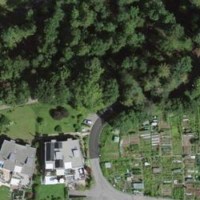
EUNIS habitat code: 52
Species observed at this site:
Symphoricarpos albus